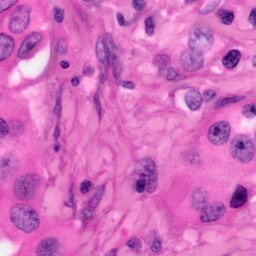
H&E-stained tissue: Pancreatic